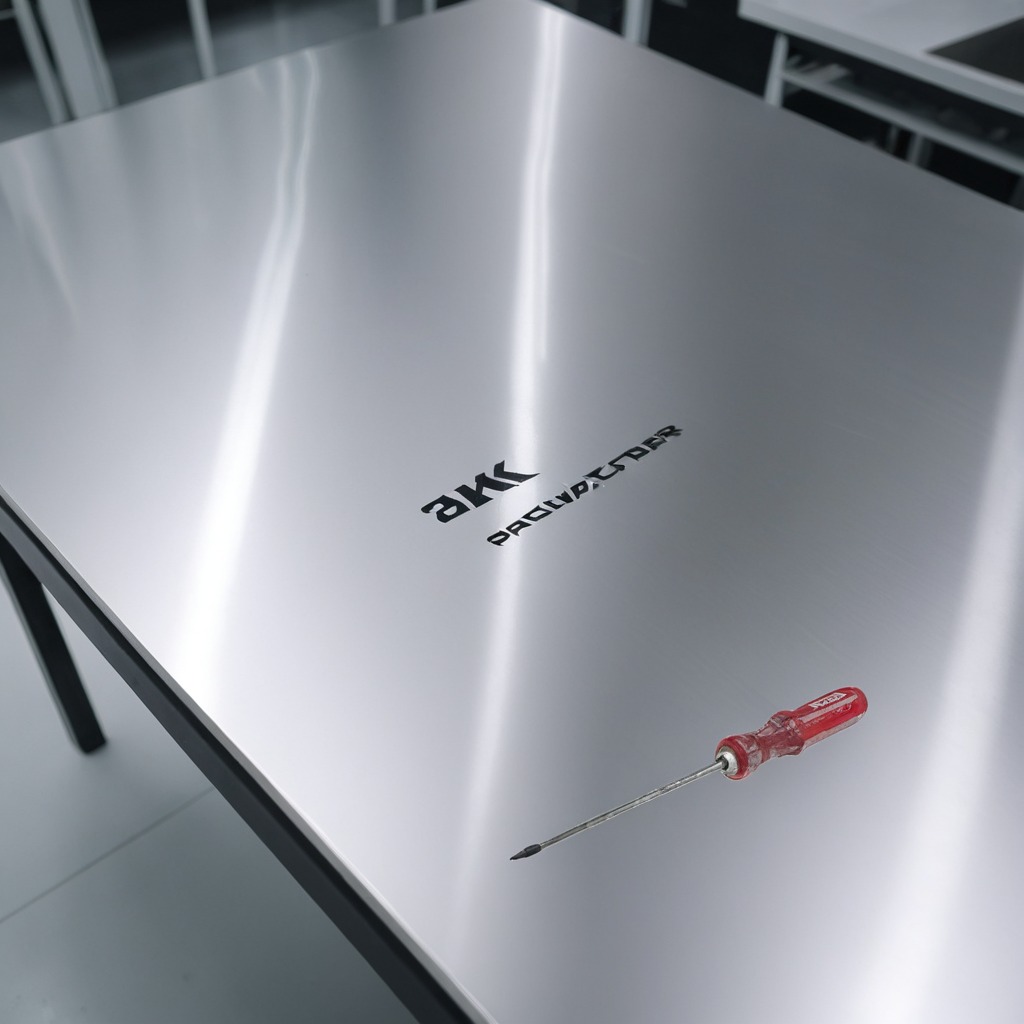
A screwdriver lies on the stainless steel table in a high-end prototyping lab.